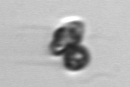
Label: Corymbellus